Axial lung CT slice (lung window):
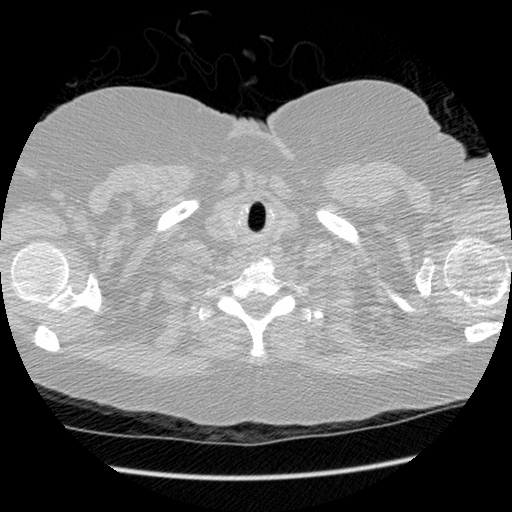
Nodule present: no